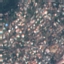
Land use / land cover: Residential